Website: bh-photo
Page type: address-validator
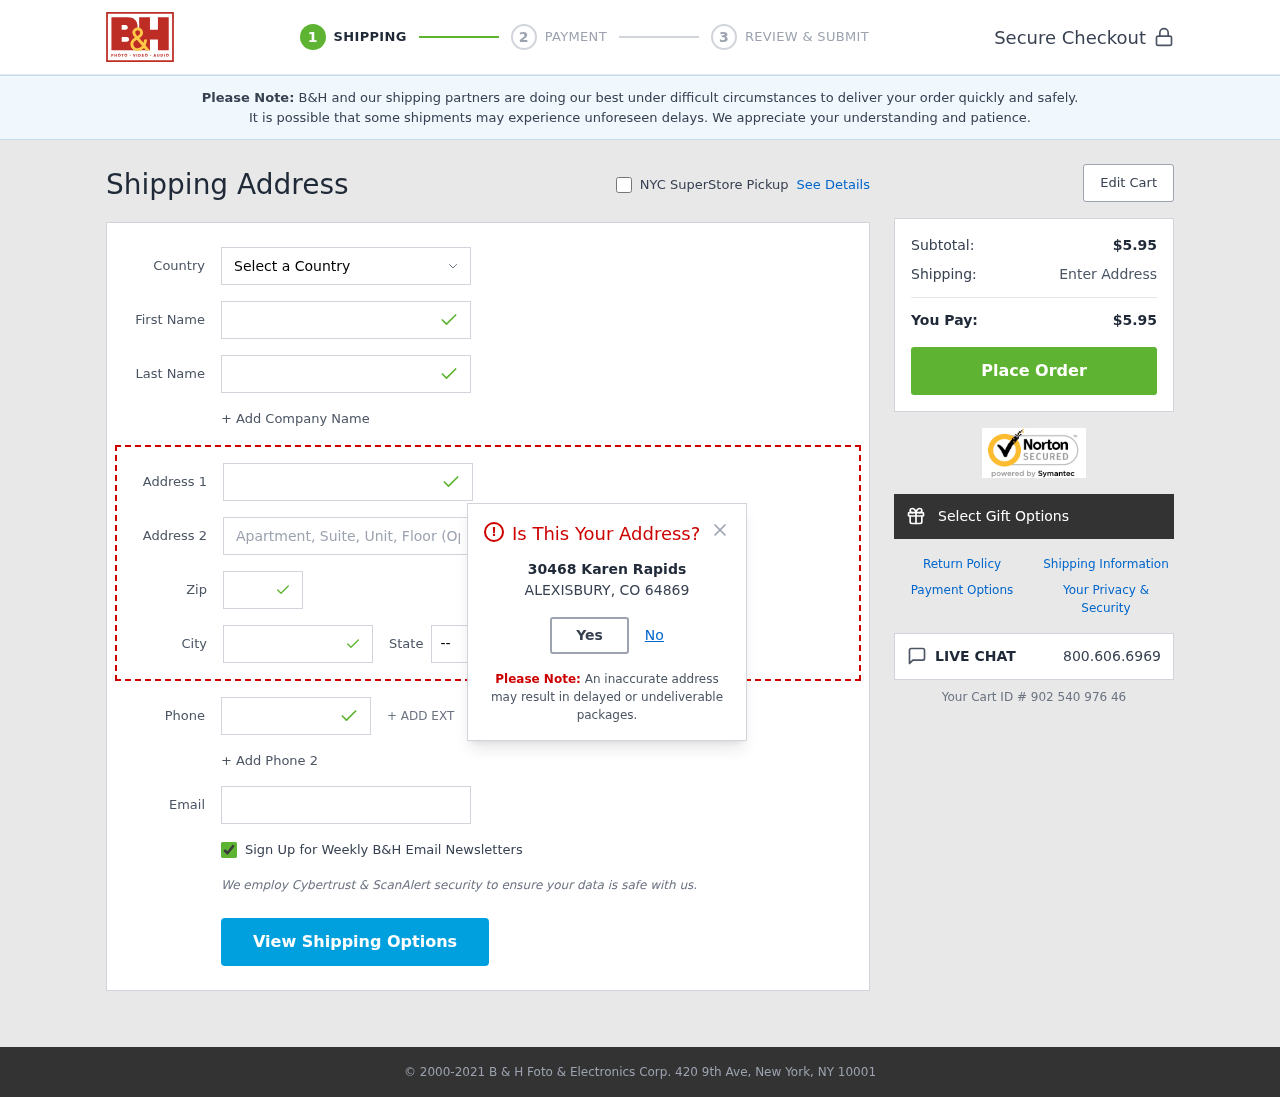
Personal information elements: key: PII_CITY
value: Alexisbury
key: PII_COUNTRY
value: United States
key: PII_EMAIL
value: patricia.ingram@gmail.com
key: PII_FIRSTNAME
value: Patricia
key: PII_LASTNAME
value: Ingram
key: PII_PHONE
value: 6247888399
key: PII_POSTCODE
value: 64869
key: PII_STATE_ABBR
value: CO
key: PII_STREET
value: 30468 Karen Rapids
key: PII_STREET2
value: Suite 313
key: PII_CITY_MODAL
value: ALEXISBURY
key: PII_POSTCODE_FULL
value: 64869
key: PII_POSTCODE_NUMERIC
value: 64869
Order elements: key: ORDER_SUBTOTAL
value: $5.95
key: ORDER_TOTAL
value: $5.95
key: ORDER_ID
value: Your Cart ID # 902 540 976 46